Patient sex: M
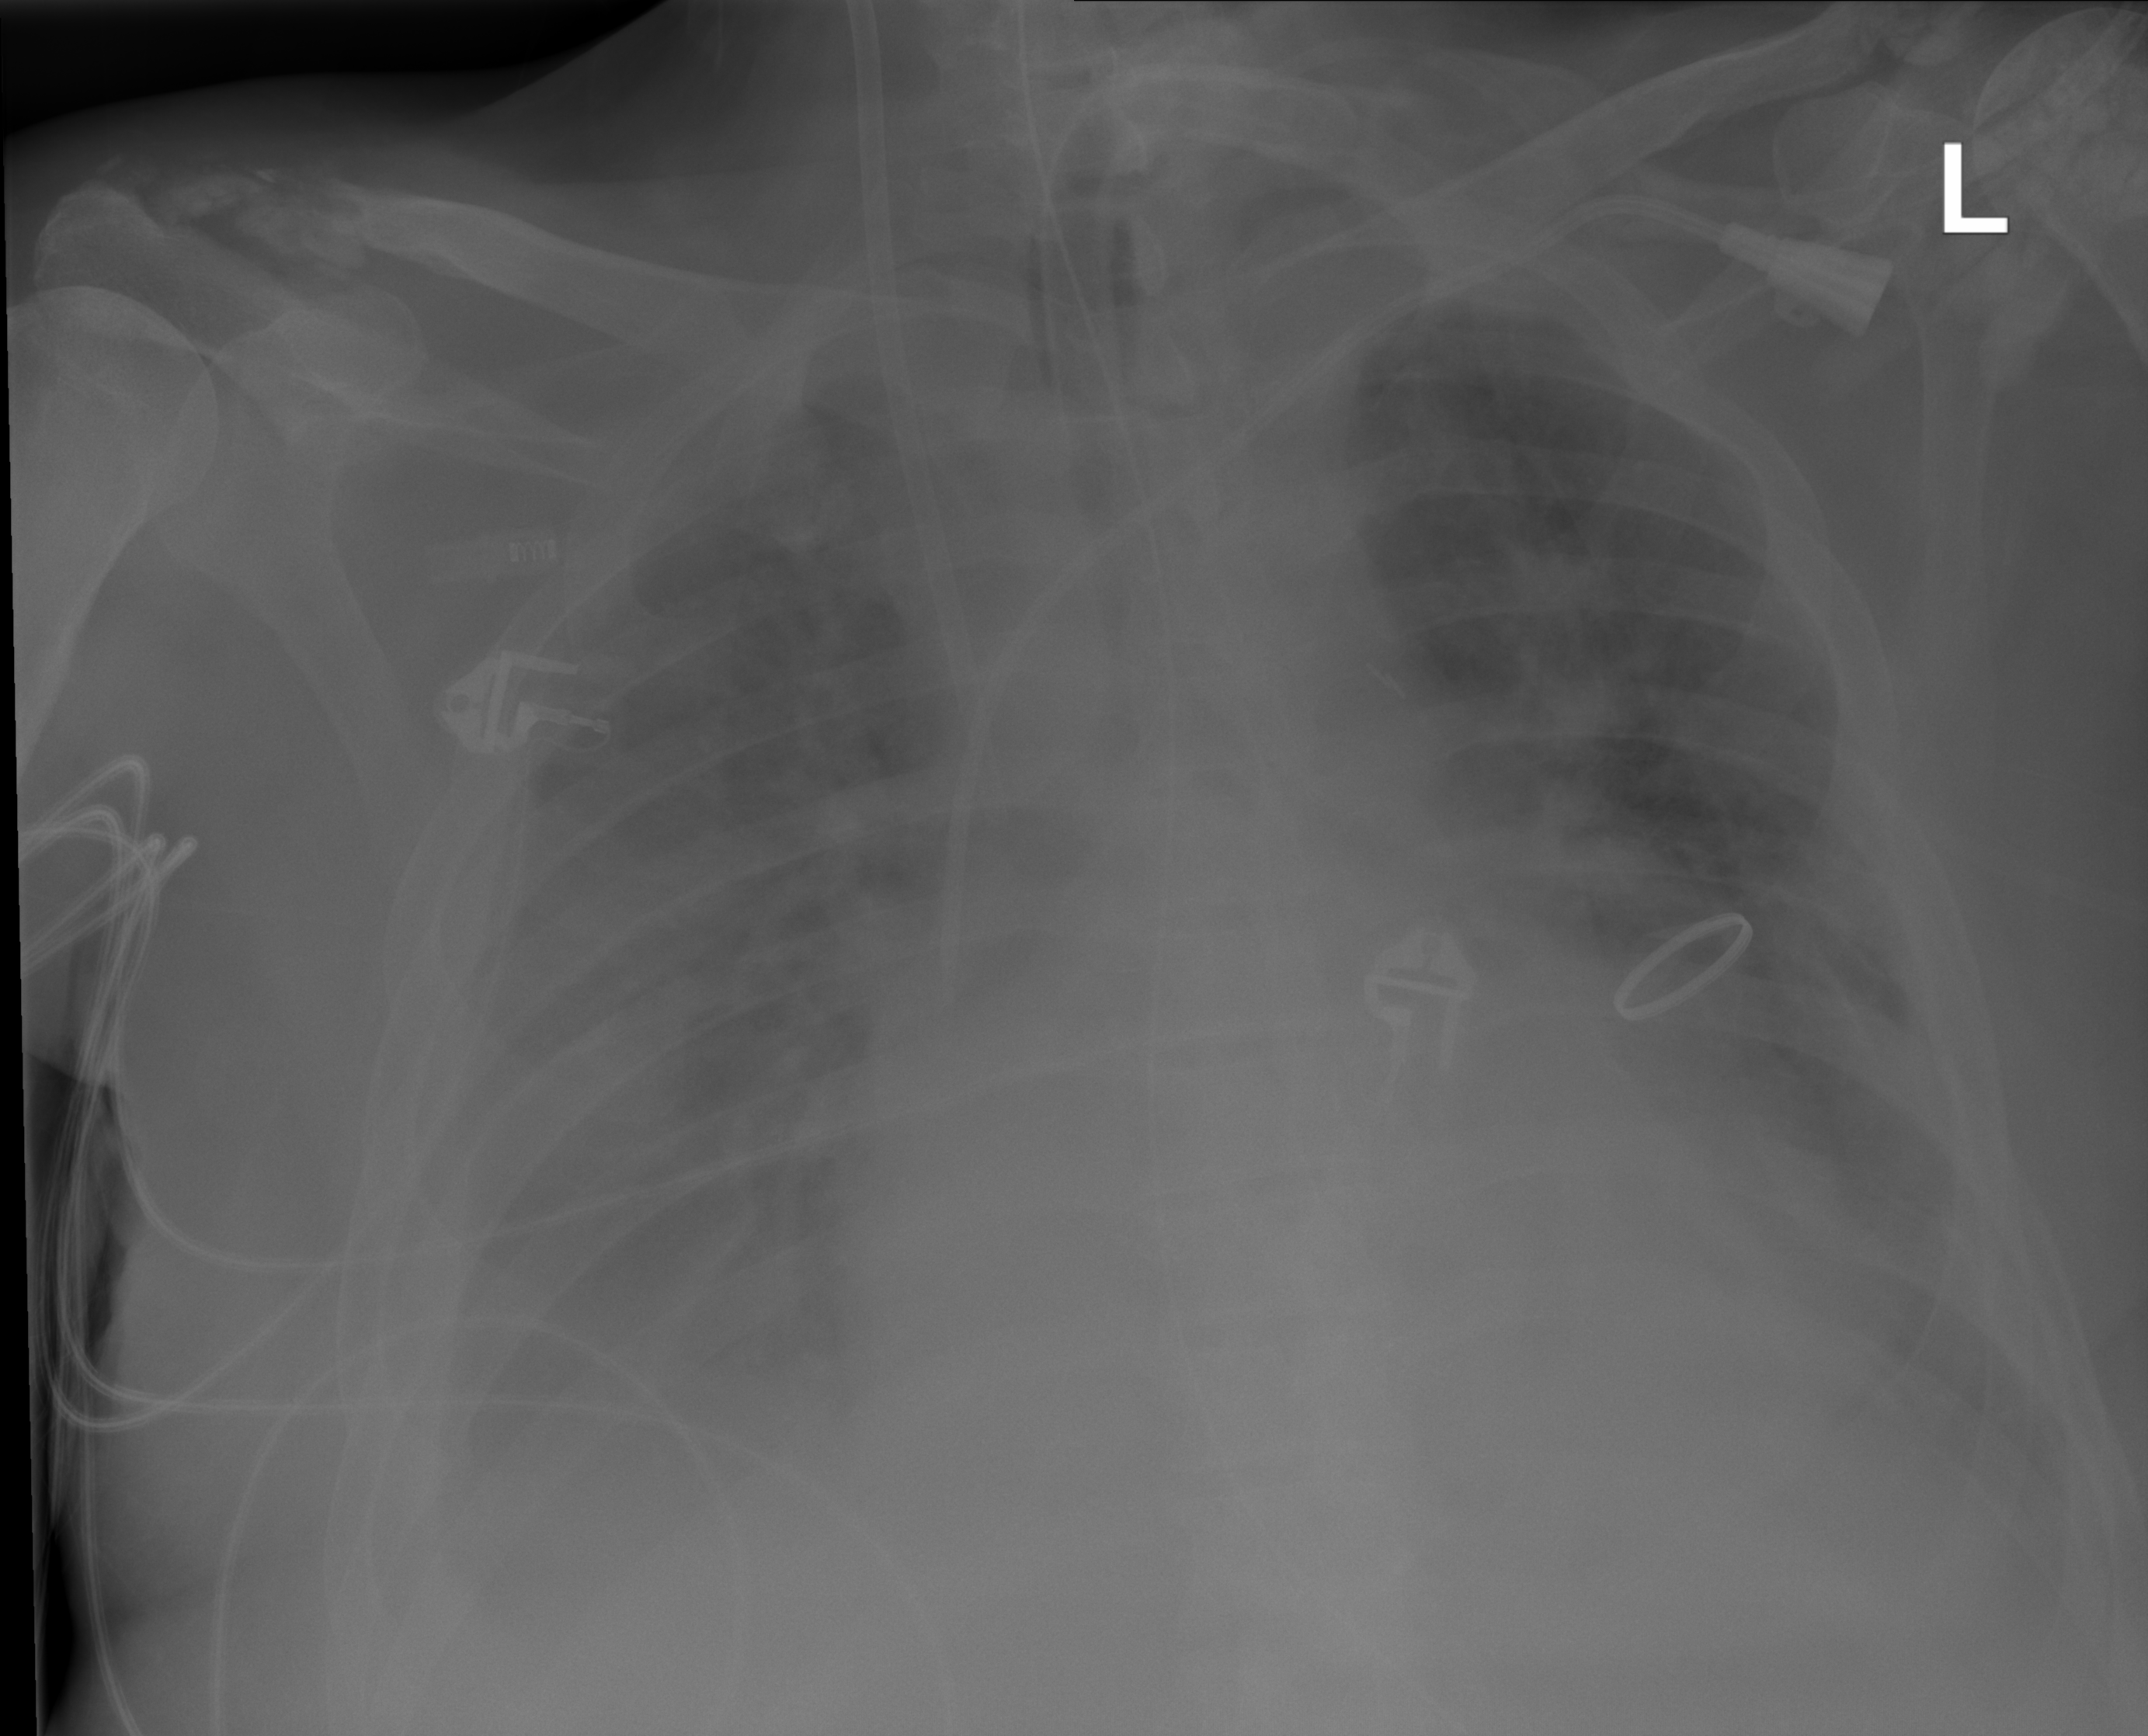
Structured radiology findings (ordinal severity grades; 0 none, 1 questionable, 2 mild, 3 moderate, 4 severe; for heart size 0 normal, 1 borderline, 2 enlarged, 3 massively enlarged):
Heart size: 2
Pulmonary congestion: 2
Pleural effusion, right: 3
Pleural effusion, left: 3
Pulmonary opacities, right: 2
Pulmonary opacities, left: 1
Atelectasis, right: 2
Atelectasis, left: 2